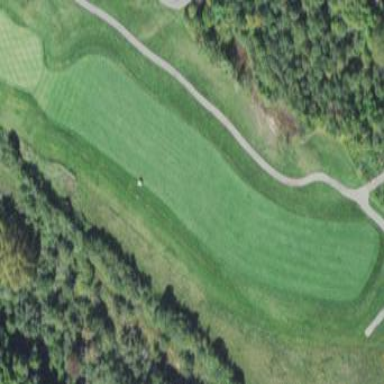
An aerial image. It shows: Grassy area designated as golf fairway.